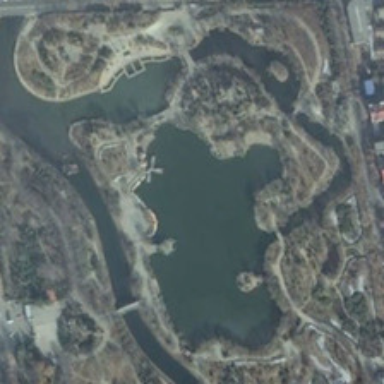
Some buildings are near a park with many trees and a large pond .